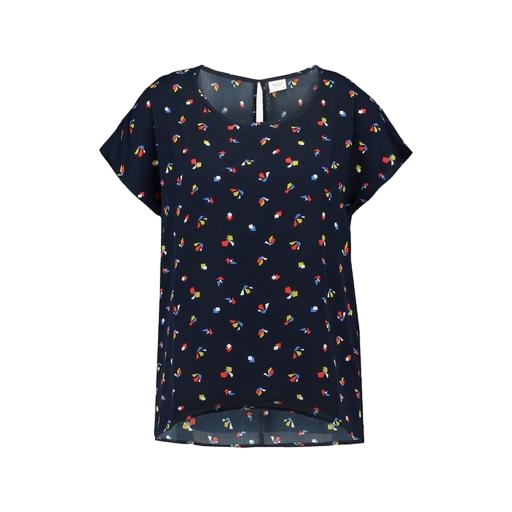
blue navy red cherry print tee, multicolor floral-print t-shirt only macy, black printed short-sleeve top only macy, white background